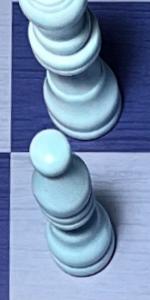
Label: Bishop_White